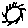
Label: sun